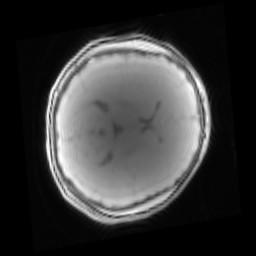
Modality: PDw
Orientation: axial
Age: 12
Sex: female
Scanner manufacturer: siemens
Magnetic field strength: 3 T
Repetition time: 0.25 s
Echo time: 0.00103 s